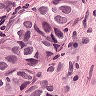
Metastatic tissue present: yes